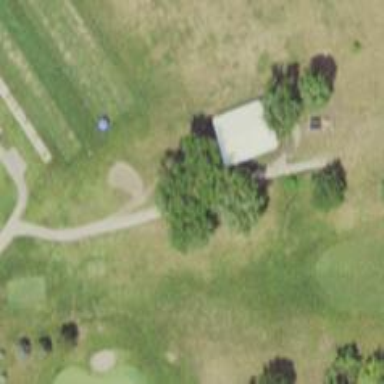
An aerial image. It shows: Pathway for golfing.